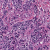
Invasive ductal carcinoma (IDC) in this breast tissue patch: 1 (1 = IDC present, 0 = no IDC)